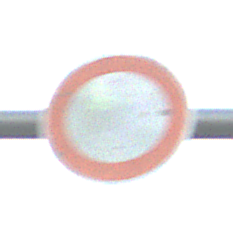
Verkehrszeichen: VerbotFahrzeugeAllerArt
Umgebung: Outdoor, RoadRail
Tageszeit: SunriseSunset
Wetter: PartlyCloudy
Licht: Natural
Jahreszeit: NotSpecified
Kontrast: LowContrast